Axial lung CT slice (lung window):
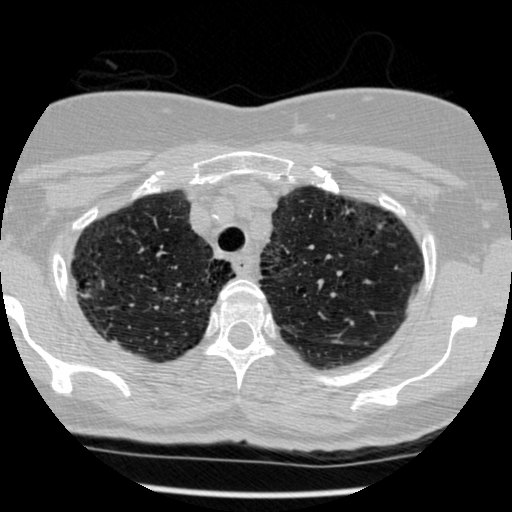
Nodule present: no